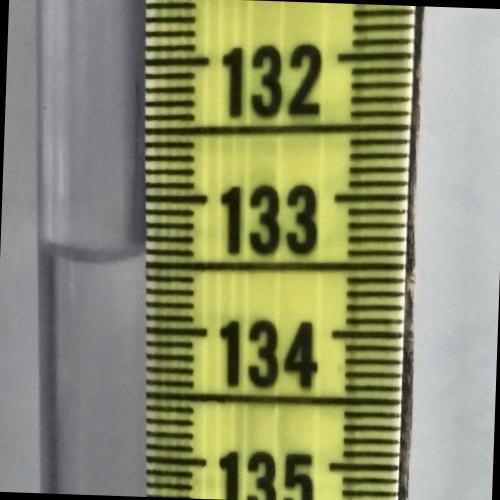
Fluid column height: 133.4 cm